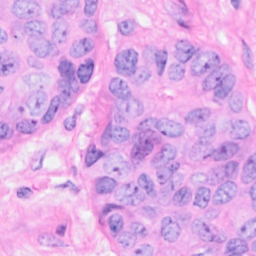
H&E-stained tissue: Breast